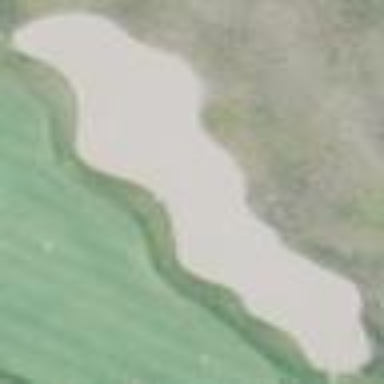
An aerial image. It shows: Golf bunker filled with natural sand.